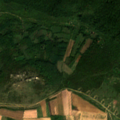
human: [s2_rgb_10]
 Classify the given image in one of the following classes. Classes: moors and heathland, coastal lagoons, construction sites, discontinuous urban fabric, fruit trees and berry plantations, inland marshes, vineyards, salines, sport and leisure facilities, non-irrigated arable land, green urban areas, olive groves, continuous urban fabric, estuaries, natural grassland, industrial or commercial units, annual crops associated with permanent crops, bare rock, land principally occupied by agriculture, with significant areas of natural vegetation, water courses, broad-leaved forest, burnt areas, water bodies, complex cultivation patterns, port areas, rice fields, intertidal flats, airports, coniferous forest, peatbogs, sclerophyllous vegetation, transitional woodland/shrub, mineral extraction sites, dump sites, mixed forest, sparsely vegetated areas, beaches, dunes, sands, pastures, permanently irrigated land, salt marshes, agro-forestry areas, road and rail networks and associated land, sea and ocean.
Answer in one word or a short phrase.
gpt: non-irrigated arable land, pastures, land principally occupied by agriculture, with significant areas of natural vegetation, broad-leaved forest, transitional woodland/shrub